Question: I would like to move the annotation to the bottom or the top of the Google Chart API as the image below. I've tried with 'magin-bottom: 50px', 'padding-bottom: 50px' or 'bottom: 50px' but these didn't work to me.

'''
<div id="chart_div" style="width: 900px; height: 500px;"></div>
'''
'''
<script type="text/javascript" src="http://ajax.googleapis.com/ajax/libs/jquery/1.11.1/jquery.min.js"></script>
<script type="text/javascript" src="https://www.google.com/jsapi"></script>
<script type="text/javascript">
google.load("visualization", "1", {packages:["corechart"]});
google.setOnLoadCallback(drawChart);
function drawChart() {
var data = google.visualization.arrayToDataTable([
['Year', 'Sales', 'Expenses'],
['2004', 1000, 400],
['2005', 1170, 460],
['2006', 660, 1120],
['2007', 1030, 540]
]);
var options = {
title: 'Company Performance'
};
var chart = new google.visualization.LineChart(document.getElementById('chart_div'));
chart.draw(data, options);
}
</script>
'''
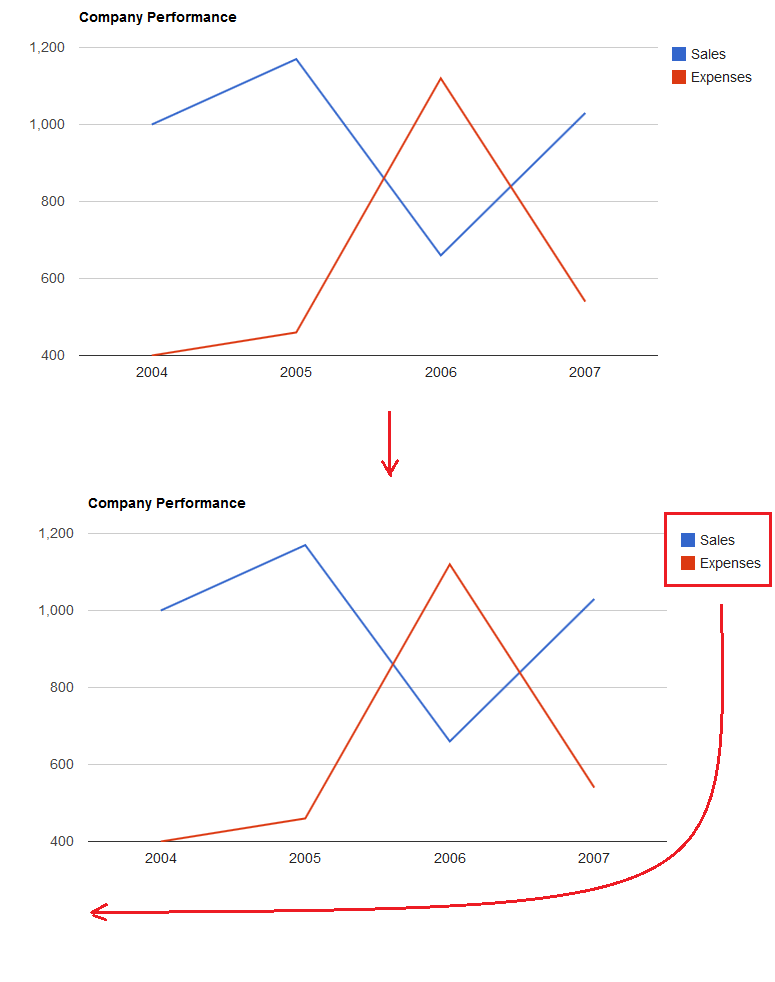
Answer: You have a option to move bottom using "legend" keyword.
Update your options part like below.
'''
var options = {
legend: 'bottom',
title: 'Company Performance'
};
'''
<URL>